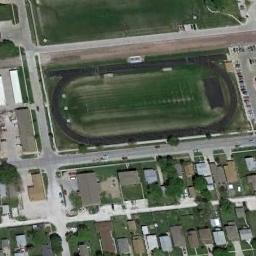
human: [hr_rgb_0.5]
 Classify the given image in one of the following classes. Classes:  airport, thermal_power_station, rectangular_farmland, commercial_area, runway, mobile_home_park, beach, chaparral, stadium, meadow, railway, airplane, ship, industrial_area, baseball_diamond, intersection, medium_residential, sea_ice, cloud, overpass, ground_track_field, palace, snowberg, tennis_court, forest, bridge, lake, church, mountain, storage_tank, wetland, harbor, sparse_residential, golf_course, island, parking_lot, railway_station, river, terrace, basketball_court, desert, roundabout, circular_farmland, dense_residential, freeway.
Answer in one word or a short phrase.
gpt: ground_track_field